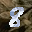
Label: 8